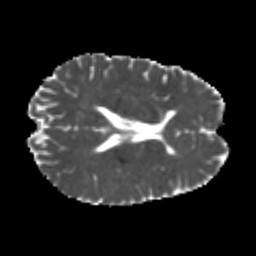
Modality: MD
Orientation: axial
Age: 22
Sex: male
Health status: healthy
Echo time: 0.074 s